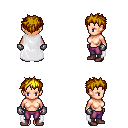
a pixel art fantasy rpg character, female body template, human, light skin, white cape, magenta pants, blonde bedhead hairstyle, metal gloves, maroon shoes, four views (front, back, left, right), 2x2 character sprite sheet, small pixel art, hard edges, no anti-aliasing